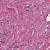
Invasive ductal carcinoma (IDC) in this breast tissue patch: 0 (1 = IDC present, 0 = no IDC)